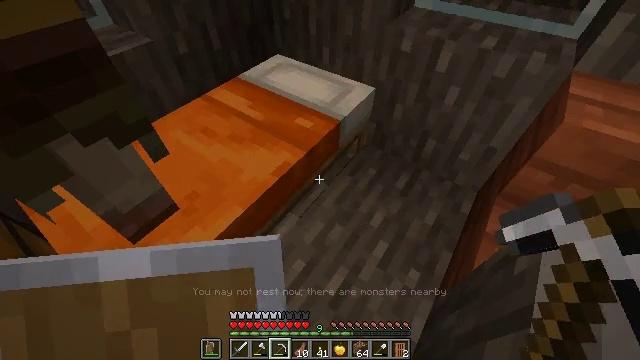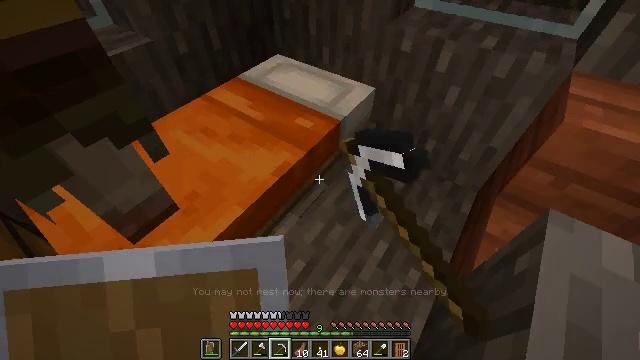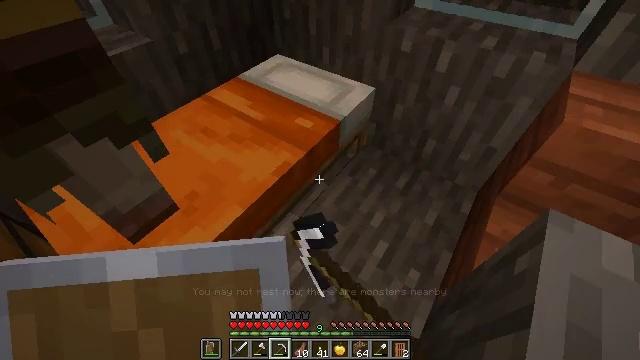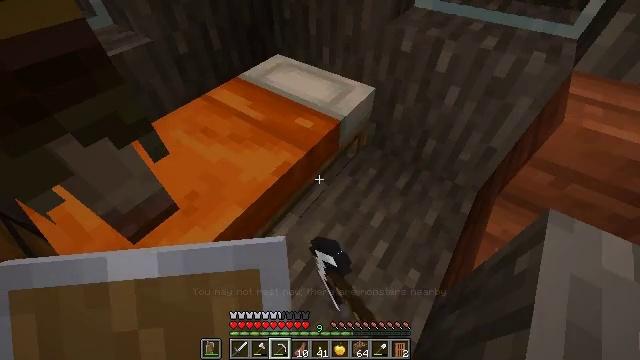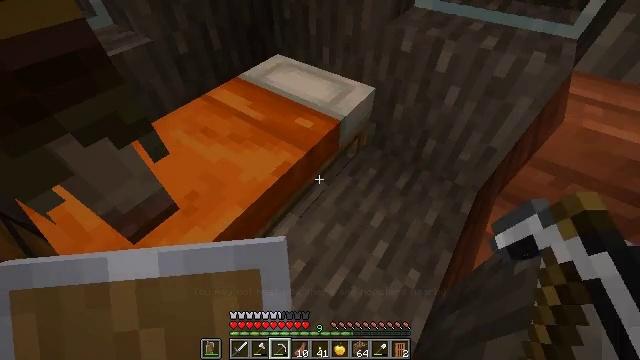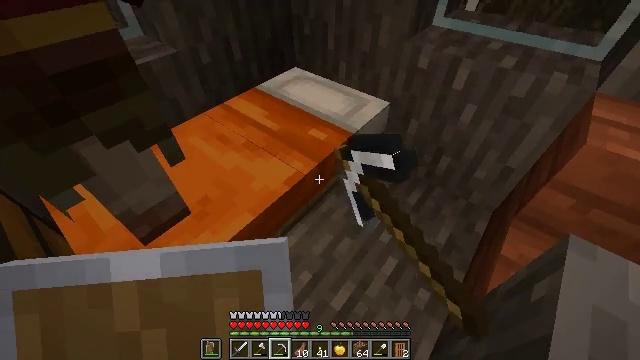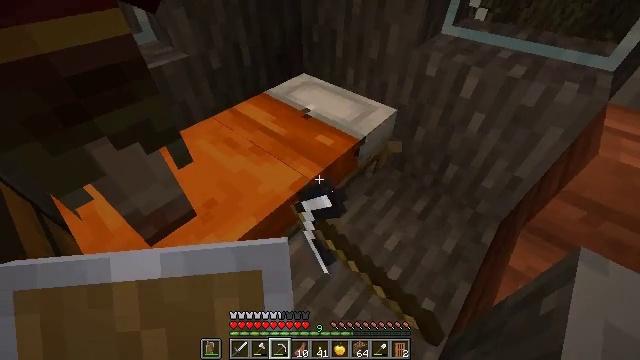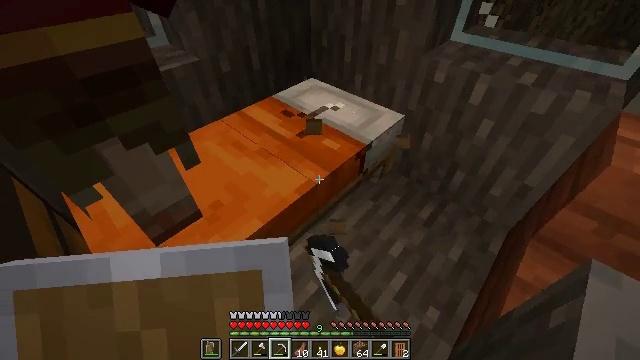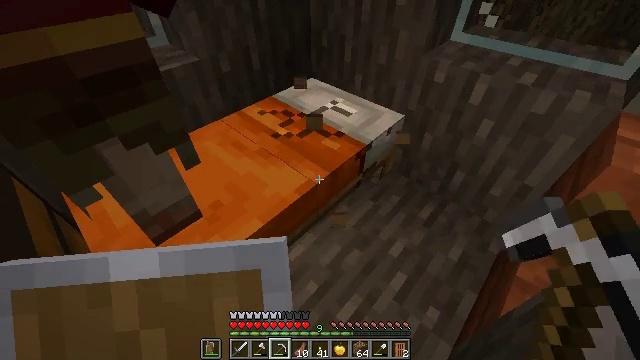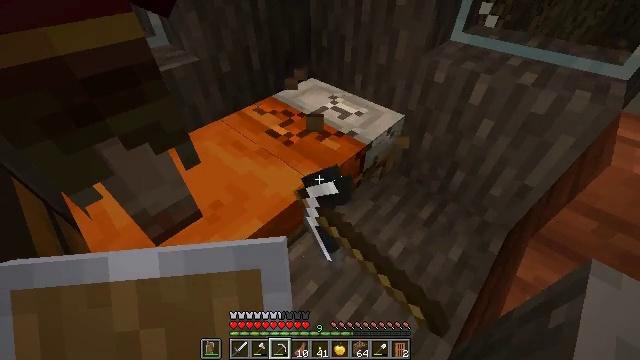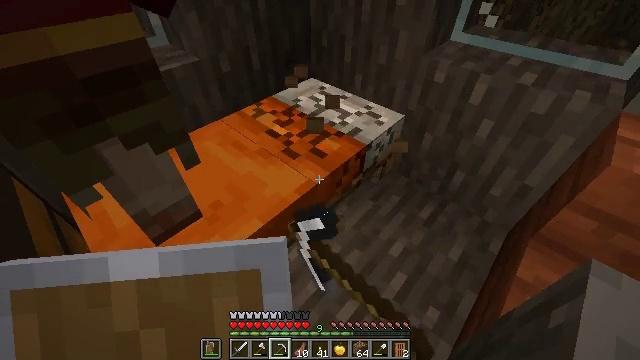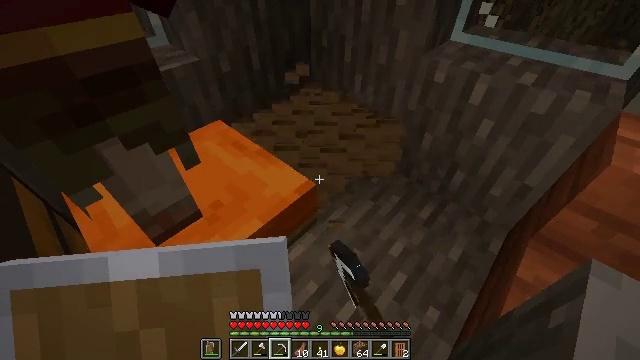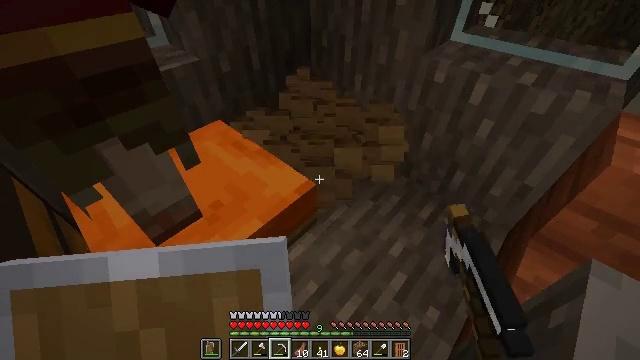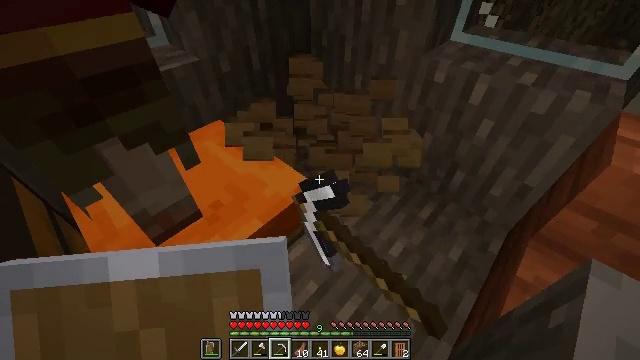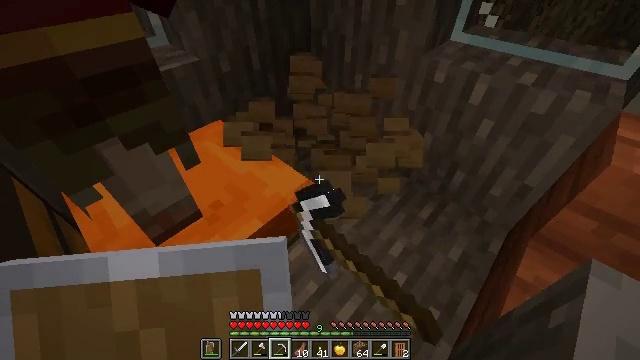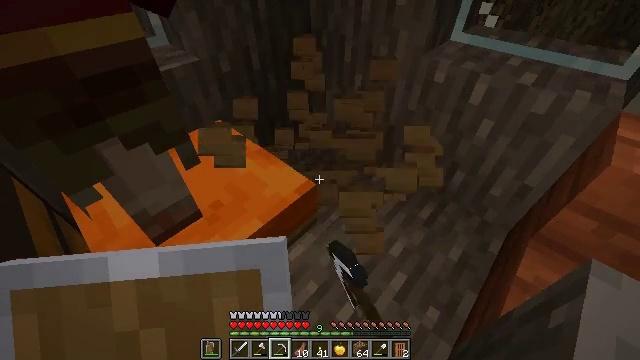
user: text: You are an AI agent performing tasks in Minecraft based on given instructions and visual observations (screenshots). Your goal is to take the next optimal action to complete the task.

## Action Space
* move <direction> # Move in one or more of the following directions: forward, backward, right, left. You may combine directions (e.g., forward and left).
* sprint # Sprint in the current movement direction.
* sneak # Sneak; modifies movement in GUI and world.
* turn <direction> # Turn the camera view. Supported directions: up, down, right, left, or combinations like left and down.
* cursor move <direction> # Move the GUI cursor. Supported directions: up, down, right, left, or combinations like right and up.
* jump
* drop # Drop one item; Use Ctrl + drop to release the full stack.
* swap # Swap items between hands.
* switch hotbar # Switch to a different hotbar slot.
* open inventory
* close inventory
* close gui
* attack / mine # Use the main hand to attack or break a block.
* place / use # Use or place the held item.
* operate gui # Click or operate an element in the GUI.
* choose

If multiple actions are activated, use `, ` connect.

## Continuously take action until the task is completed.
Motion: motion action
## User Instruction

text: Destroy the orange bed to move it.
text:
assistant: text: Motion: attack / mine
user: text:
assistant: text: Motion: attack / mine
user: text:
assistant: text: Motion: attack / mine
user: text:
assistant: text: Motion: attack / mine
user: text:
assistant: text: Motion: turn left and up, attack / mine
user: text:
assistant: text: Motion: turn left and up, attack / mine
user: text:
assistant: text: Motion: turn left, attack / mine
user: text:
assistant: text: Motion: attack / mine
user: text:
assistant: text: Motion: attack / mine
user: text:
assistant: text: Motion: attack / mine
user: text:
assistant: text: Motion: attack / mine
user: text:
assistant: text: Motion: attack / mine
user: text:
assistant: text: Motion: attack / mine
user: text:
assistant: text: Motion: attack / mine
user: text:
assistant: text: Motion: attack / mine
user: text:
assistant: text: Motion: attack / mine